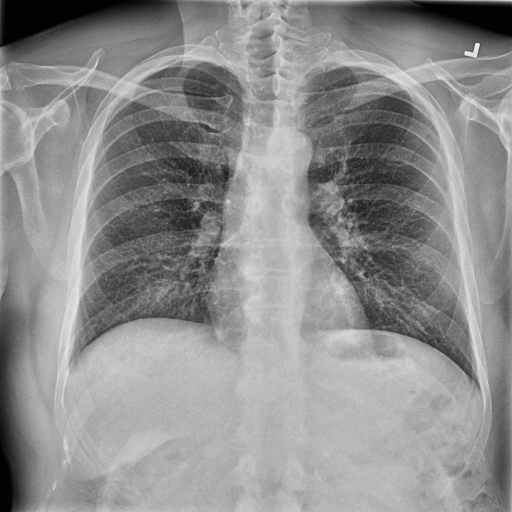
Finding: NORMAL